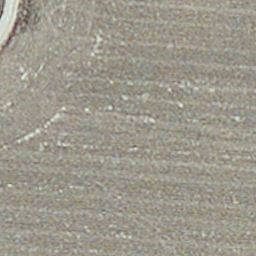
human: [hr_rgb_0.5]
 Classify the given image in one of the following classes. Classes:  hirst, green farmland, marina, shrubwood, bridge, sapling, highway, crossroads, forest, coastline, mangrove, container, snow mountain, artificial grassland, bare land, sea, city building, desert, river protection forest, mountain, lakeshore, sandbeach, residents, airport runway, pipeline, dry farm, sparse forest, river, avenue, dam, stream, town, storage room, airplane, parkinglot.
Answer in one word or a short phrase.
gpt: dry farm